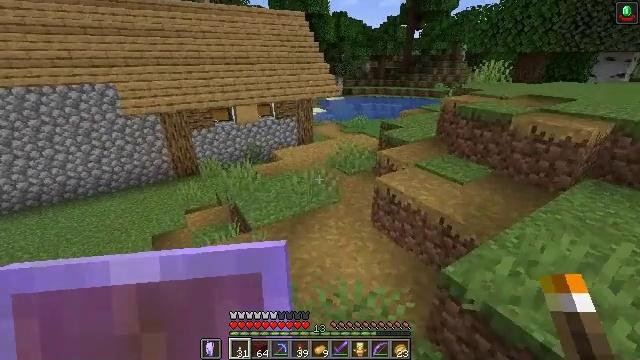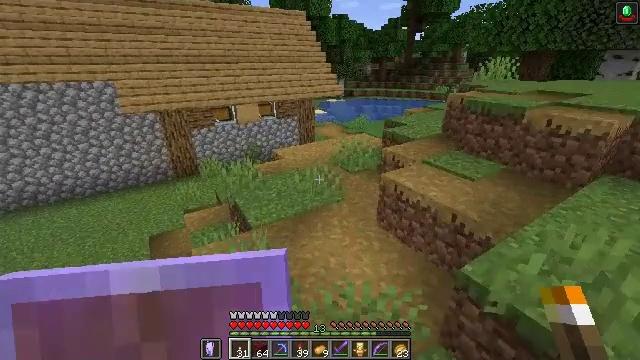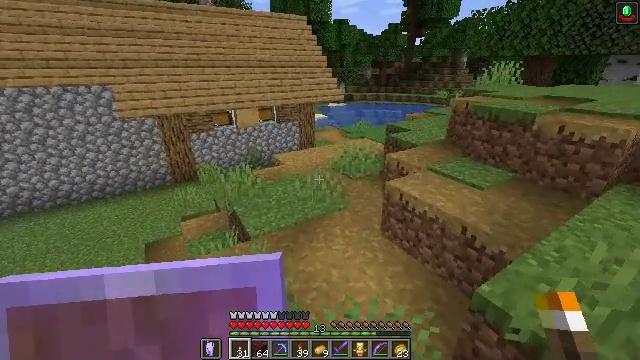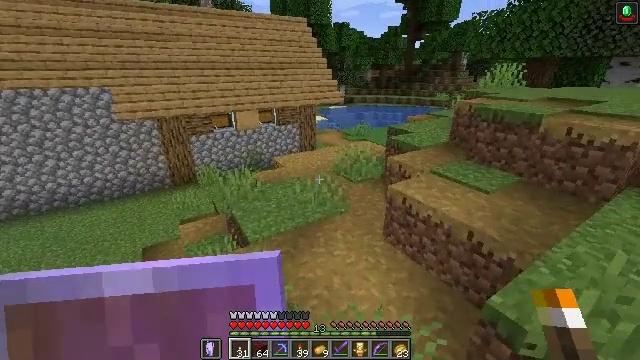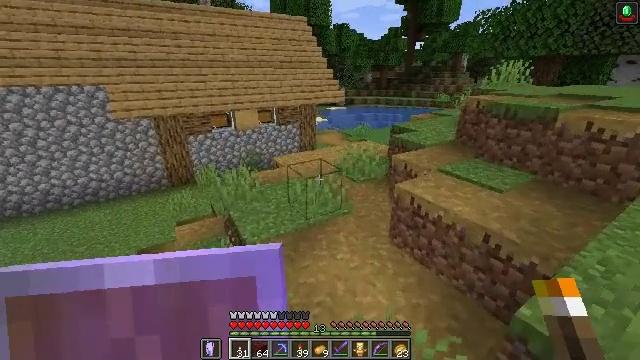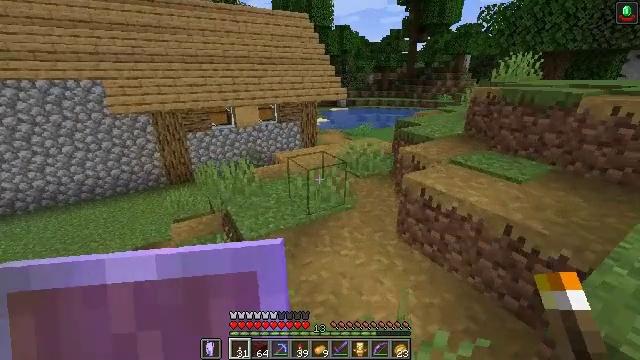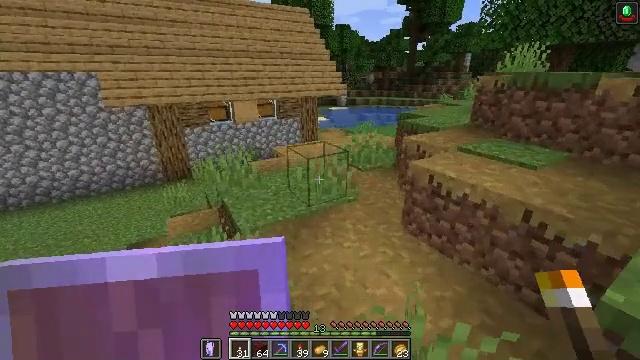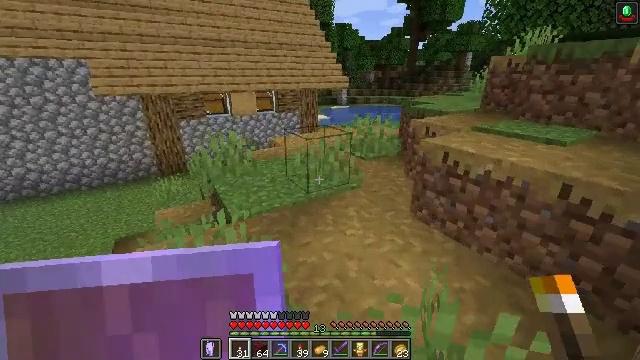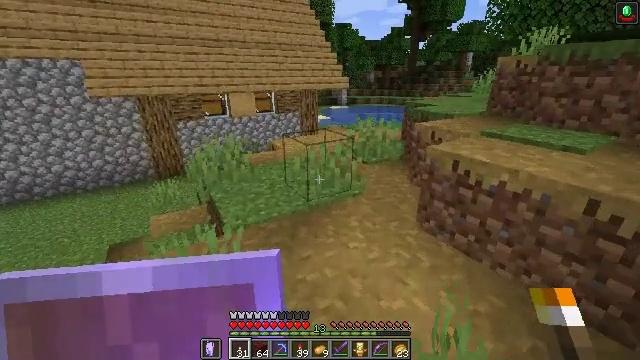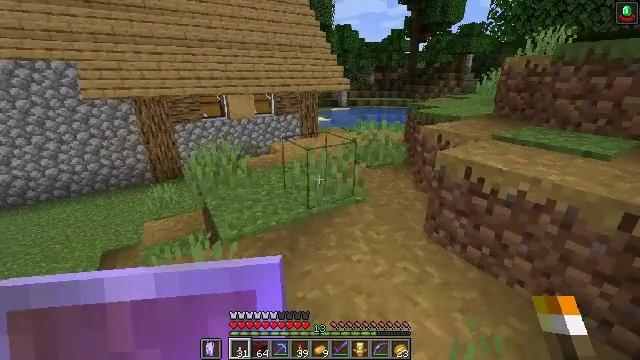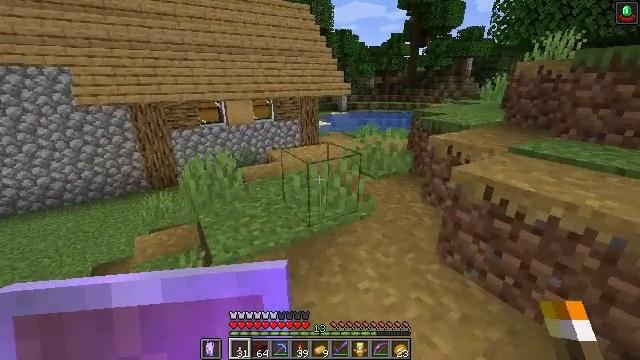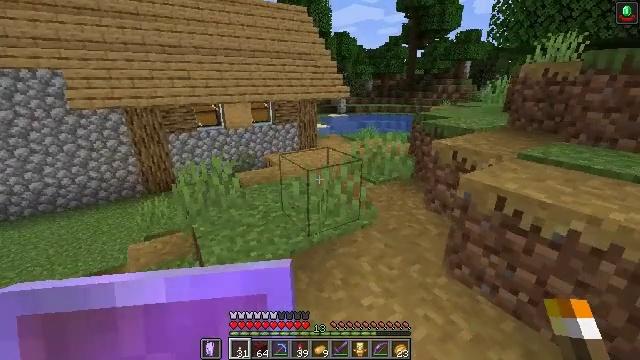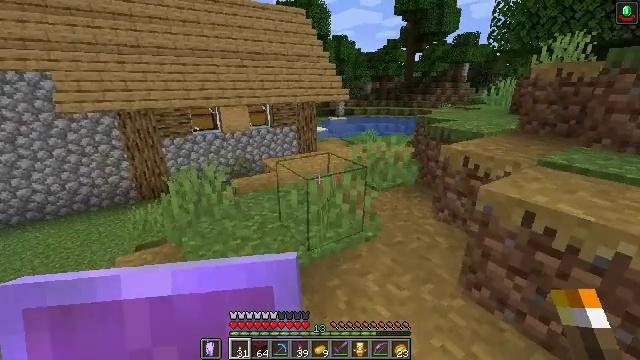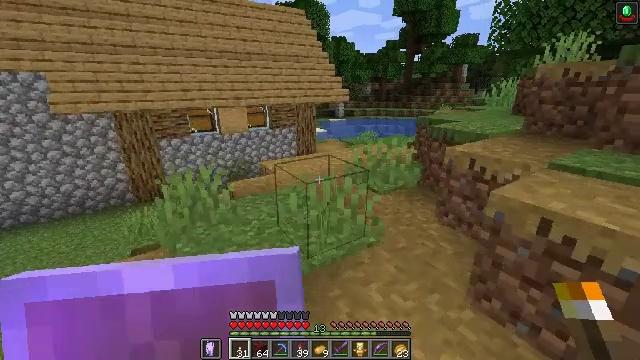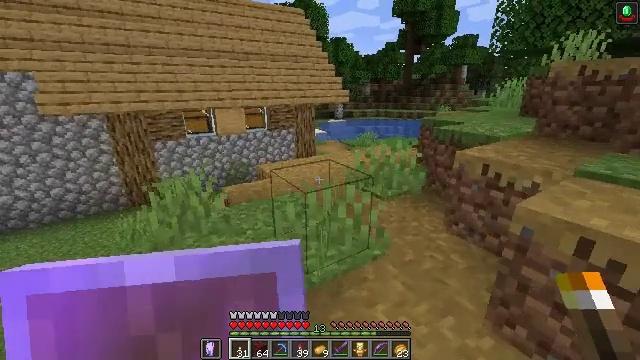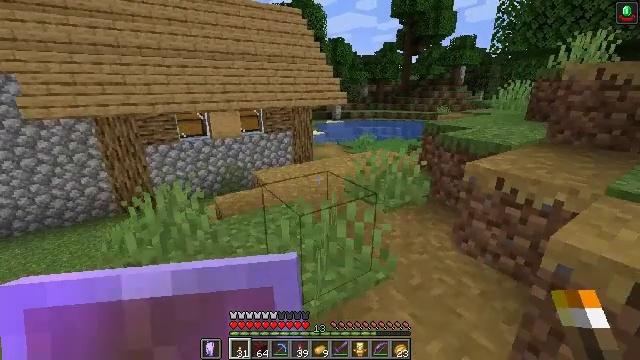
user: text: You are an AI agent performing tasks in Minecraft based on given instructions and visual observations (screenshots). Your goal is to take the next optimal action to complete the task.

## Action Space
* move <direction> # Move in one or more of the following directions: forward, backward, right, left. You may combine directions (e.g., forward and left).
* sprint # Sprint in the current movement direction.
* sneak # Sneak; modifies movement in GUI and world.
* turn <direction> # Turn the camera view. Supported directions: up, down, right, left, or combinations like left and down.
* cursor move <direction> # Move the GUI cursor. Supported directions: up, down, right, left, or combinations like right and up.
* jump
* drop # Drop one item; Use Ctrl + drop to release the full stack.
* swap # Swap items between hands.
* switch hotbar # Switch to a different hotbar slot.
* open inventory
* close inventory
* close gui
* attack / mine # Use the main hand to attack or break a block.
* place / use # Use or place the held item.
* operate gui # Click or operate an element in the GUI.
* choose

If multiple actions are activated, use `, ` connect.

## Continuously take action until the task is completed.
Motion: motion action
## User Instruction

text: Craft the TNT.
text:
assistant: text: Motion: move forward
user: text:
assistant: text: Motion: move forward
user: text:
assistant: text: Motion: move forward
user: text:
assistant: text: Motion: move forward
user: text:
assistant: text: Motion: move forward
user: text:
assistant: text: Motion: move forward
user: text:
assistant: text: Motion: move forward
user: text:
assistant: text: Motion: move forward
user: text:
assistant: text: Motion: move forward
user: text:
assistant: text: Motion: move forward
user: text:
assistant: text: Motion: move forward
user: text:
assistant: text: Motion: move forward
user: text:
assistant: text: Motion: move forward
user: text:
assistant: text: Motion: move forward
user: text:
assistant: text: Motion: move forward
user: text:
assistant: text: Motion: move forward
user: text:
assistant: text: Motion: move forward
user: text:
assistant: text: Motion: move forward
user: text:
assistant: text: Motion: move forward
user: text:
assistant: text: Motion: move forward
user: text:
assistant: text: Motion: move forward
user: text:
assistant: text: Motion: move forward
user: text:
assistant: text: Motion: move forward
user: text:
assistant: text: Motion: move forward
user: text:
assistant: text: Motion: move forward
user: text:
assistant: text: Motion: move forward
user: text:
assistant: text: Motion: move forward
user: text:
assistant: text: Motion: move forward
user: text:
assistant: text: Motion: move forward
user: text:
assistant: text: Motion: move forward